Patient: sex F, age 47
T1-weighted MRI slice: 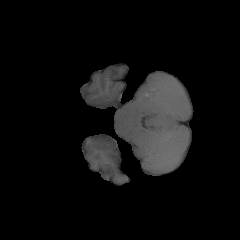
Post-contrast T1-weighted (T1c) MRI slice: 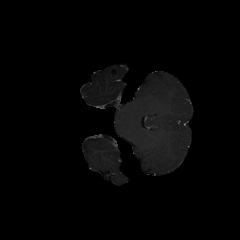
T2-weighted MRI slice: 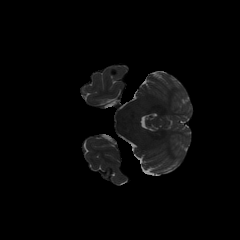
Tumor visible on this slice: no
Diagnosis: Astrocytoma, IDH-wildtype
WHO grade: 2